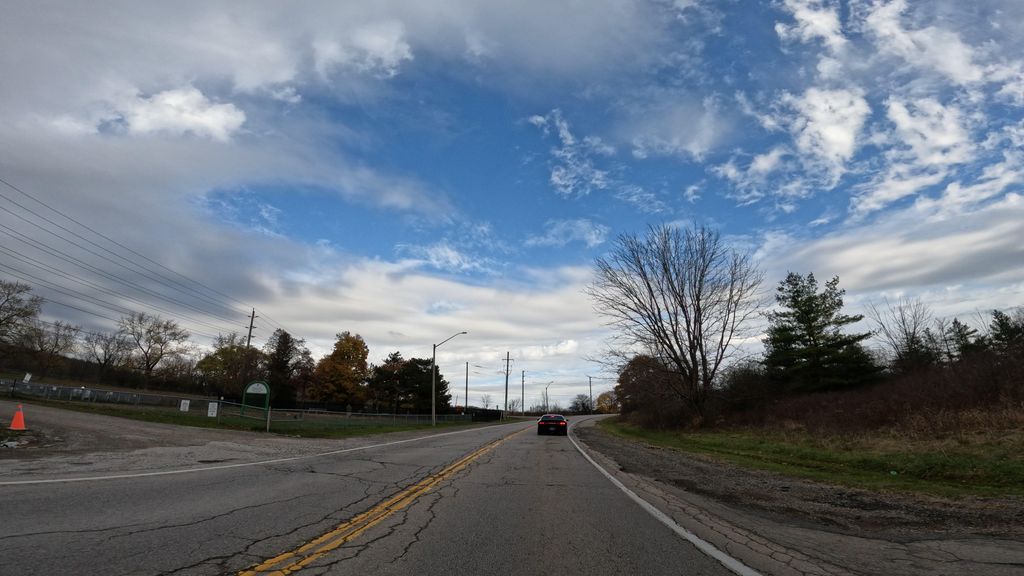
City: hamilton